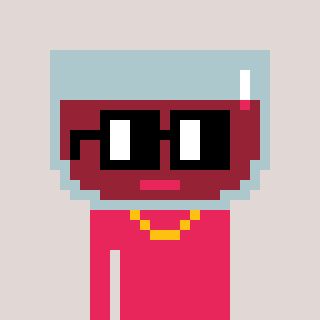
a pixel art character with square black glasses, a wine-shaped head and a redpinkish-colored body on a warm background